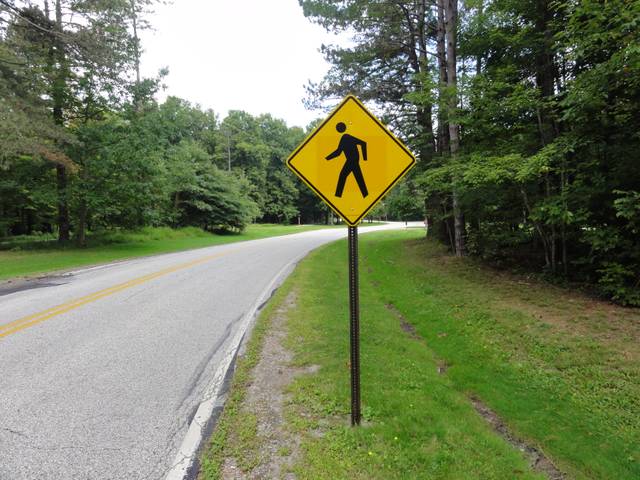
Region: United States
Coordinates: 41.561, -81.432